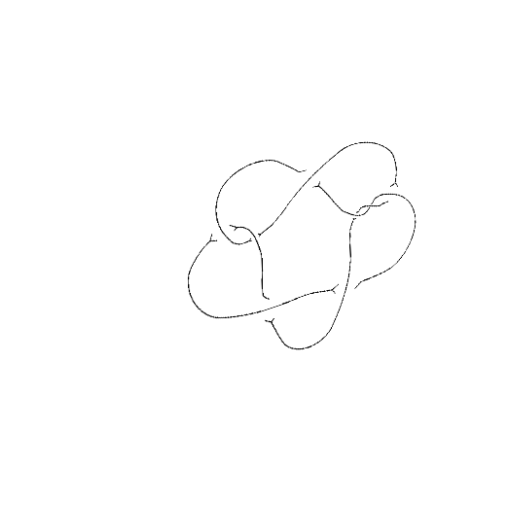
Crossing number: 8